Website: ulta-beauty
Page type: delivery-shipping
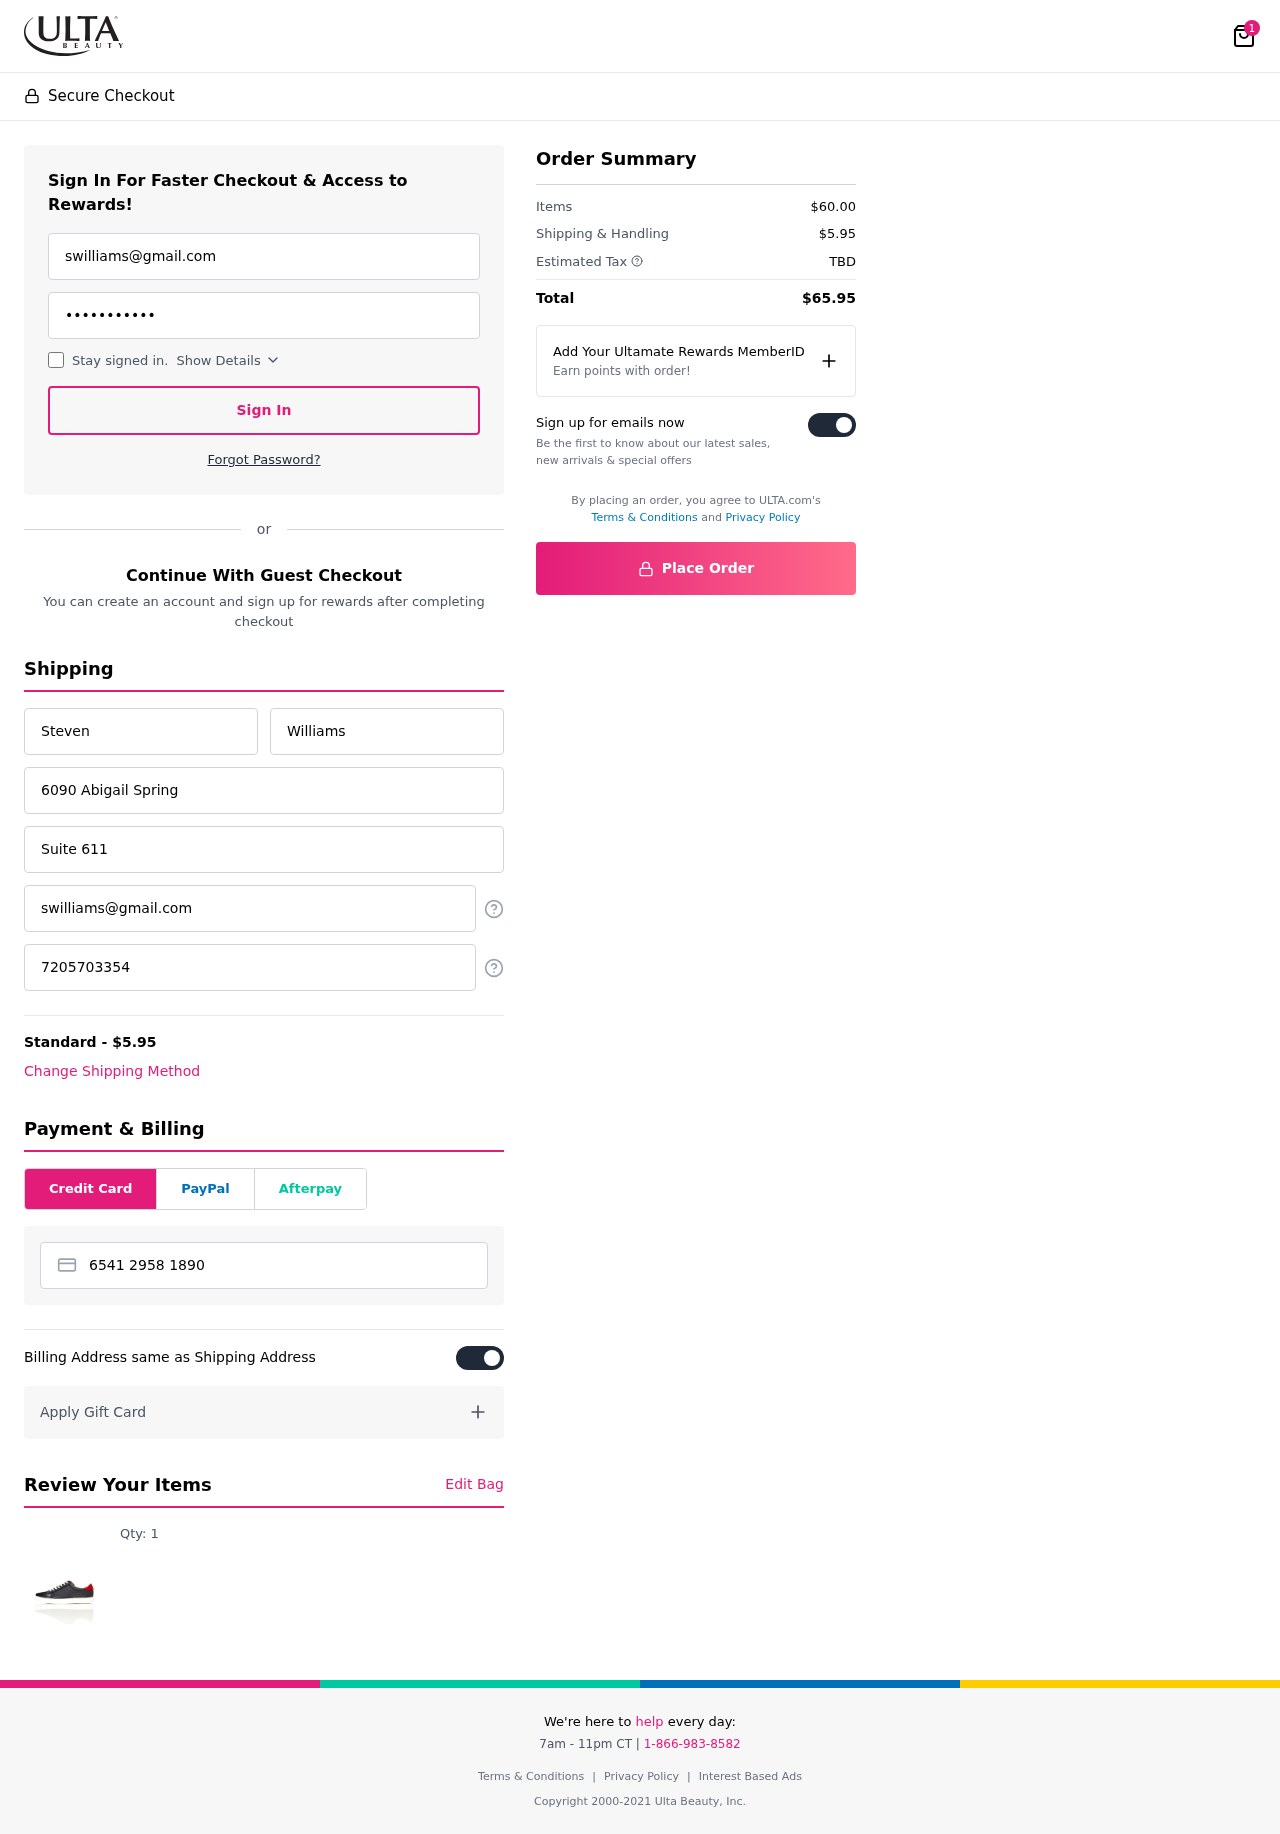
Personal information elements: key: PII_CARD_NUMBER
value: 6541 2958 1890 0580
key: PII_EMAIL
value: swilliams@gmail.com
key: PII_EMAIL2
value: swilliams@gmail.com
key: PII_FIRSTNAME
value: Steven
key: PII_LASTNAME
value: Williams
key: PII_PHONE
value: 7205703354
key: PII_STREET
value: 6090 Abigail Spring
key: PII_STREET2
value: Suite 611
Product elements: key: PRODUCT1_QUANTITY
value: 1
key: PRODUCT1
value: Qty: 1
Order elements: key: ORDER_NUM_ITEMS
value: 1
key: ORDER_SHIPPING_COST
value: $5.95
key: ORDER_SUBTOTAL
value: $60.00
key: ORDER_TAX
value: TBD
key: ORDER_TOTAL
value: $65.95